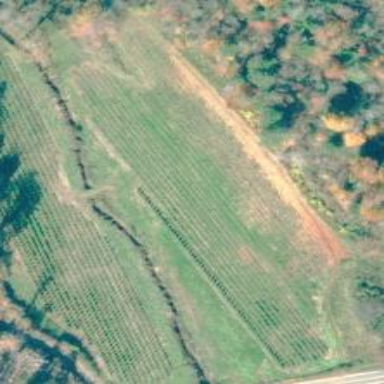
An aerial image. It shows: Plant nursery cultivating trees.